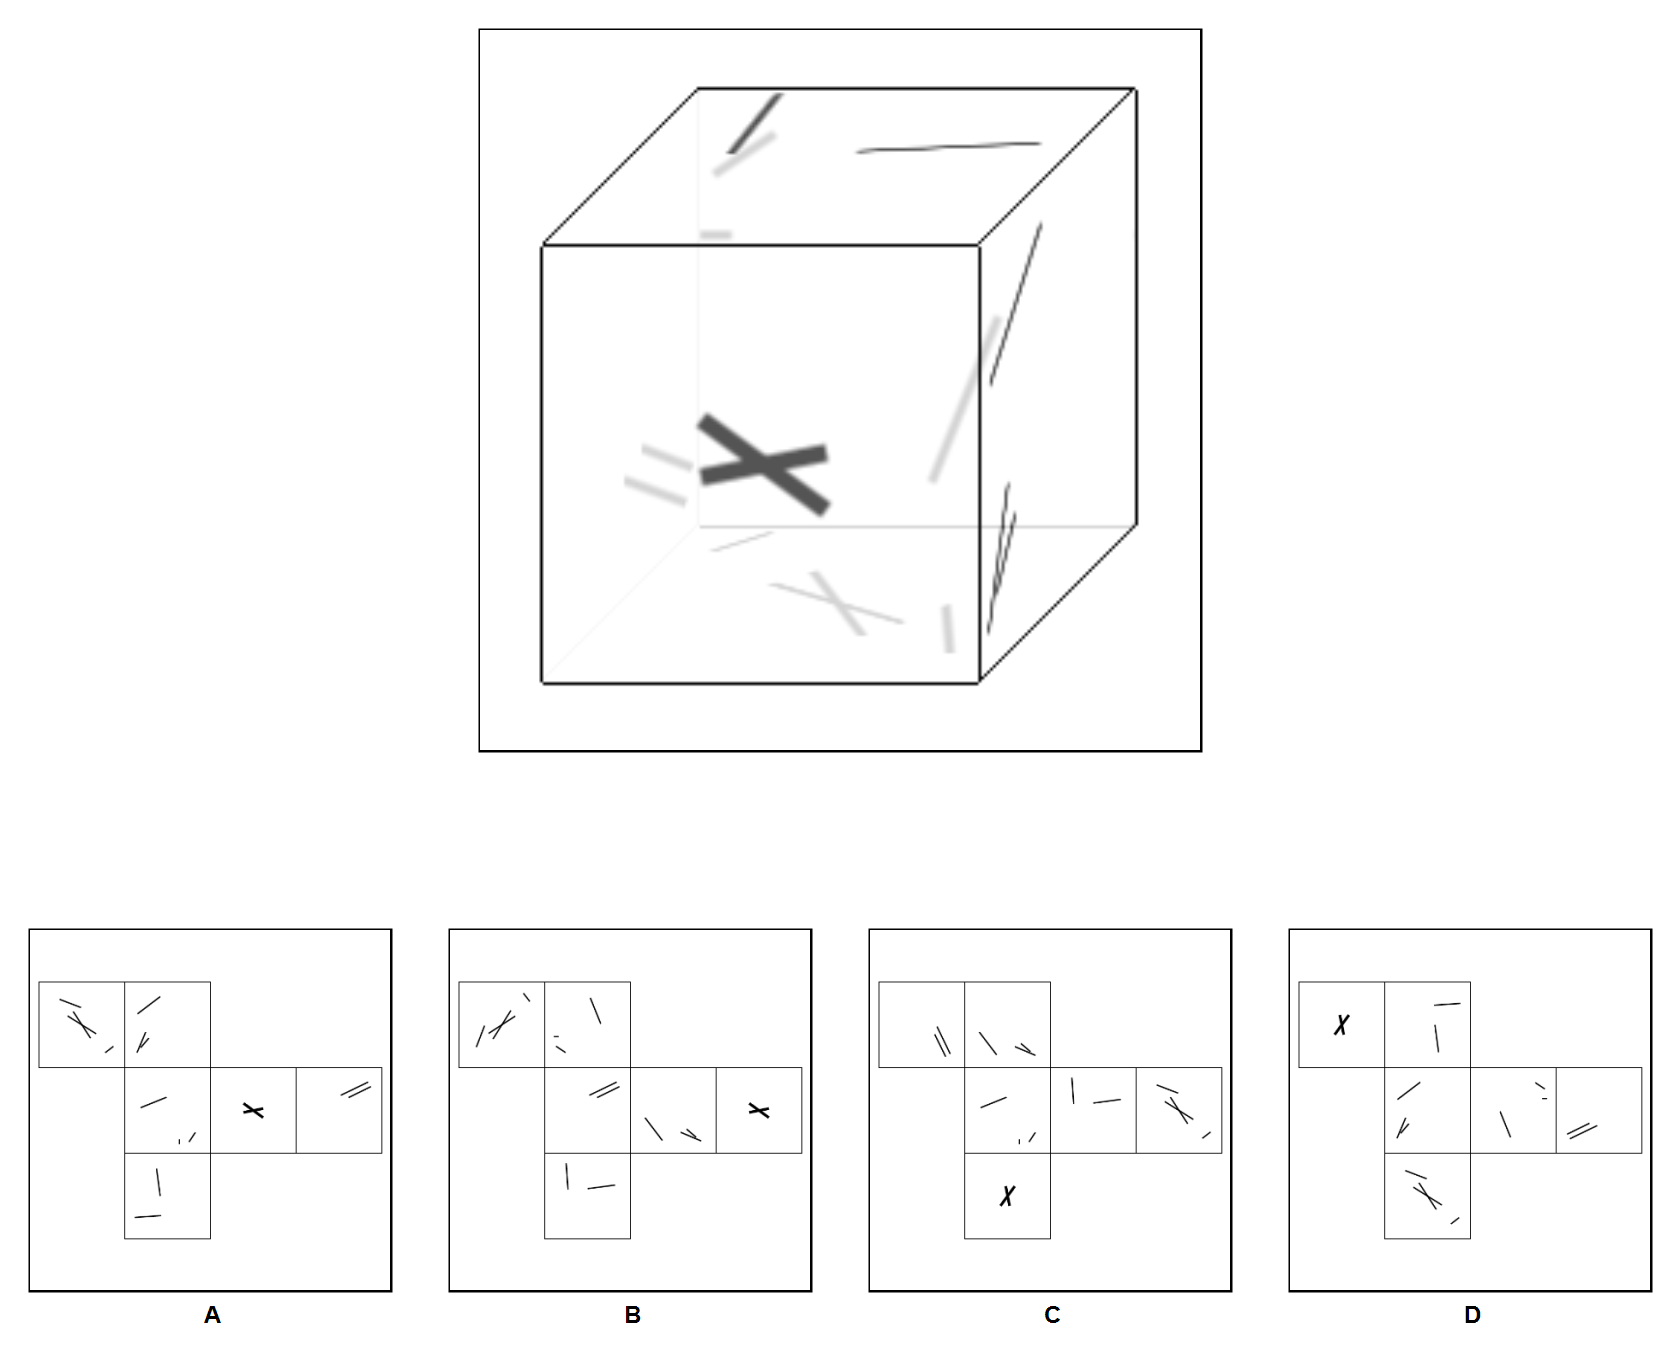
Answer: D